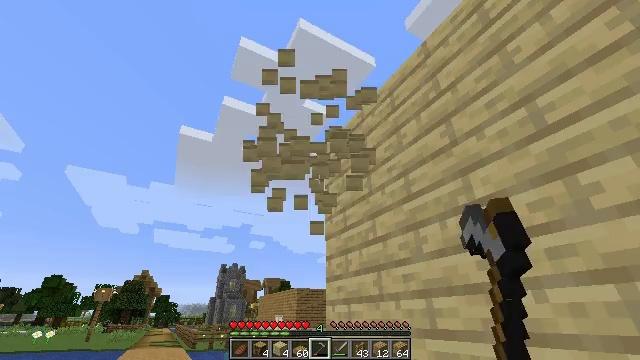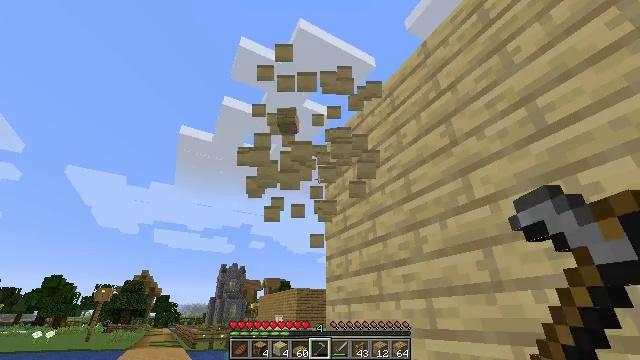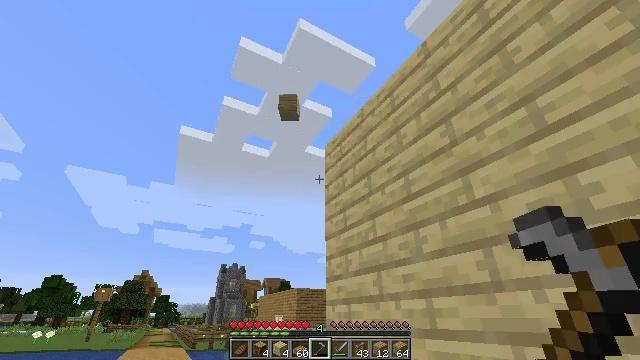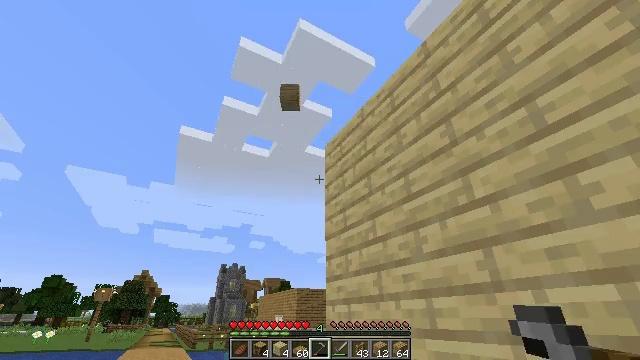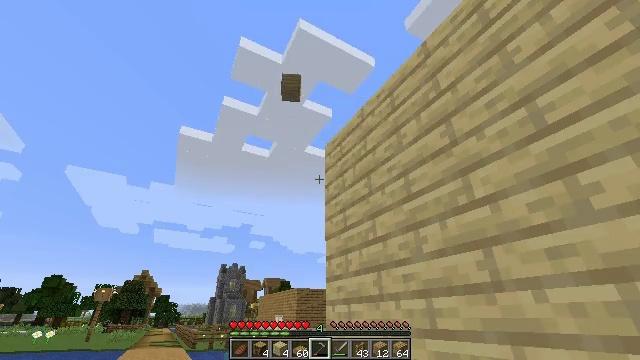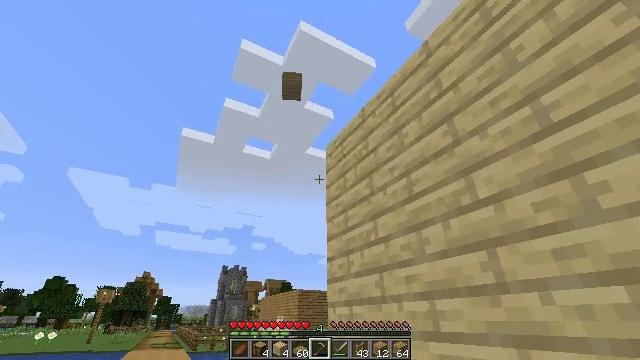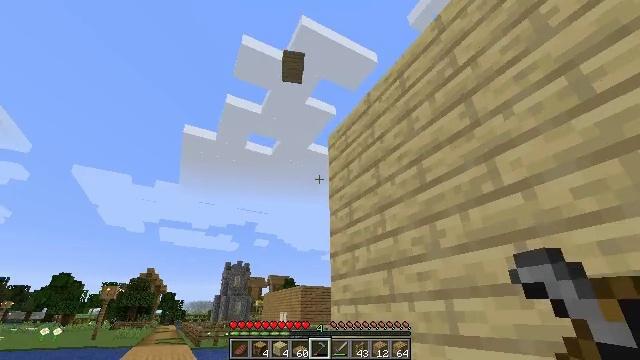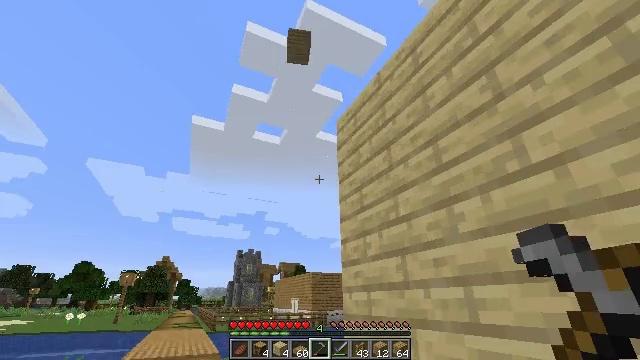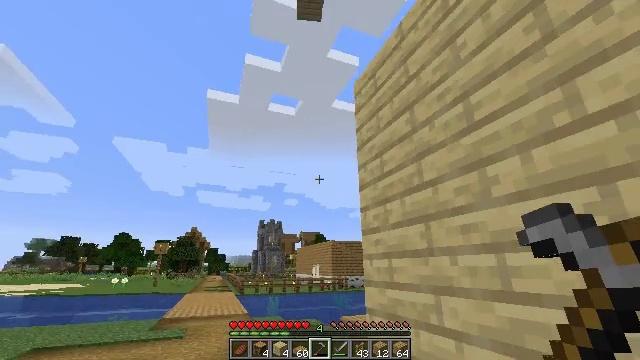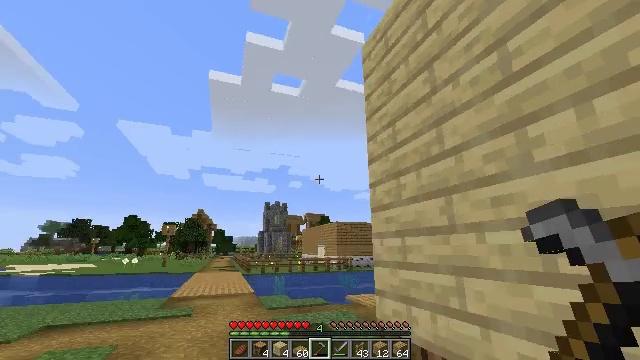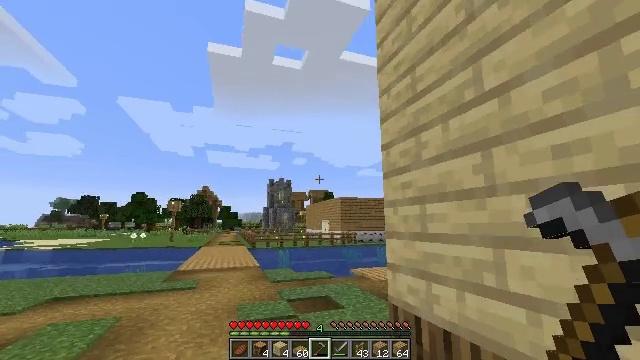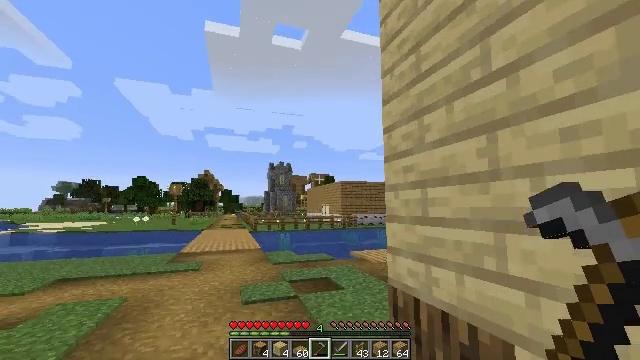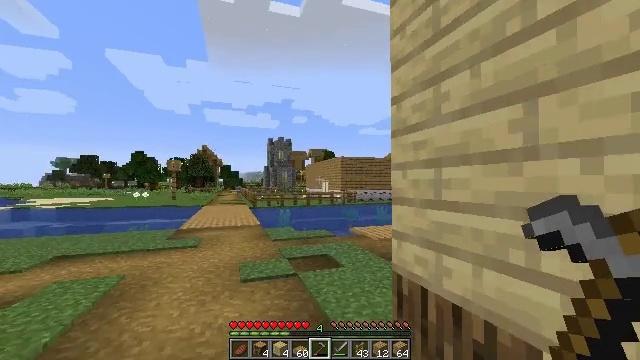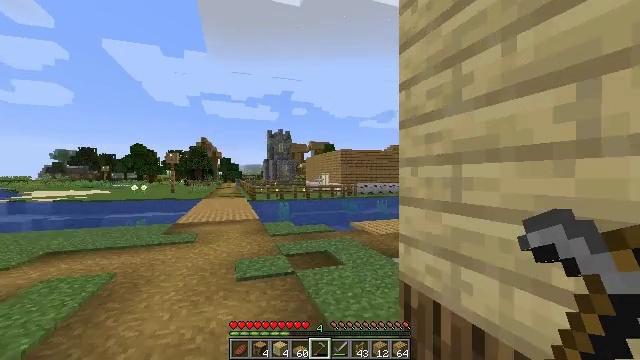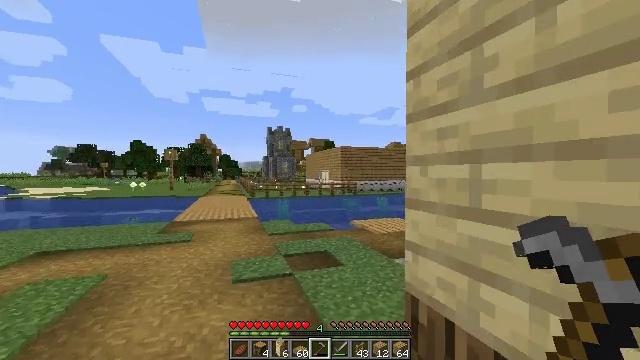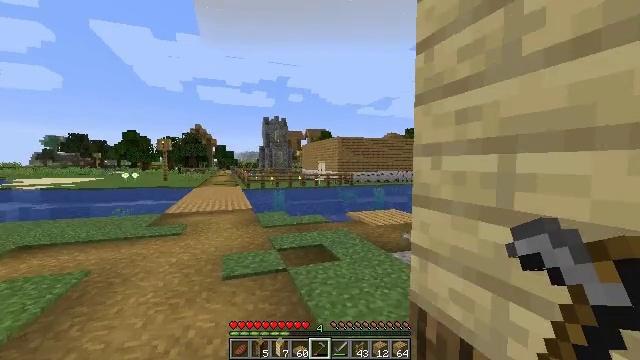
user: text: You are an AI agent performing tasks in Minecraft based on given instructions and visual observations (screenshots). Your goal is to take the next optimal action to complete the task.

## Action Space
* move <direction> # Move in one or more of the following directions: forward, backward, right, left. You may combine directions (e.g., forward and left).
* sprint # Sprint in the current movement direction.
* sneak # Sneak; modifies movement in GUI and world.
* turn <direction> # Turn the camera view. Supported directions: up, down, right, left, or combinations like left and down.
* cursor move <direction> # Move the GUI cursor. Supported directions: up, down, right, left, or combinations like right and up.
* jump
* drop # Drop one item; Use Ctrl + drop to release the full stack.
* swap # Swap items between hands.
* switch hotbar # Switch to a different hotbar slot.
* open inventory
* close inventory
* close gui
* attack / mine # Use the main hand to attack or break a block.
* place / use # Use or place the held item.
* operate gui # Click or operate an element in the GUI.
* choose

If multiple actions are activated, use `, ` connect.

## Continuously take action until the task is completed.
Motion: motion action
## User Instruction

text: Gather oak logs from trees.
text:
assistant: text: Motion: attack / mine
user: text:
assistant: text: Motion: attack / mine
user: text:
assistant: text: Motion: attack / mine
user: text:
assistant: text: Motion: no_op
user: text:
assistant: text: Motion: move forward
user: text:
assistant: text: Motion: move forward
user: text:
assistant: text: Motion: move forward, turn left and down
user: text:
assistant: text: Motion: move forward, turn left and down
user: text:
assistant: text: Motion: move forward, turn left and down
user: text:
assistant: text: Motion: move forward, turn down
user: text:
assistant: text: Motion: move forward, turn down
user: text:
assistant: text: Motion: move forward, turn down
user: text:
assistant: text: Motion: move forward, turn down
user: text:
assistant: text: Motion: move forward
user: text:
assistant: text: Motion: move forward, turn down
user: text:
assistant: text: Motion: move forward, turn right and down
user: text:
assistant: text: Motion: turn right and down
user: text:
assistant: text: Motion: turn right and down
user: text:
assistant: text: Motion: turn right and down
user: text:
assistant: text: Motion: turn right and down
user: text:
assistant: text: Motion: turn right and down
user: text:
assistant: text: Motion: turn right and down
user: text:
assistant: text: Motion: turn right and down
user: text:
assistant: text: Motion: turn right and down
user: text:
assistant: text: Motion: turn right and down
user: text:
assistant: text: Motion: turn right
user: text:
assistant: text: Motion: turn right
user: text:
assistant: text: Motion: turn right
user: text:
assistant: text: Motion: turn right and up
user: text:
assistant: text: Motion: turn right and up